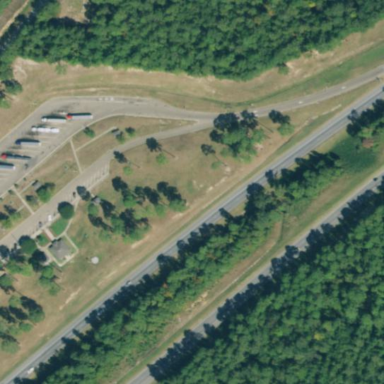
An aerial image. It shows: Rest area along the road with facilities such as sanitary dump station for caravans.